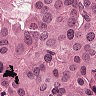
Metastatic tissue present: yes